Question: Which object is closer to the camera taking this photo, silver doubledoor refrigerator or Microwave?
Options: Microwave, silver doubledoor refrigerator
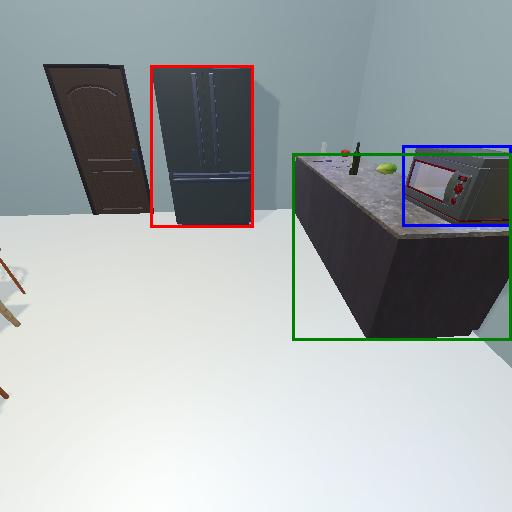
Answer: Microwave